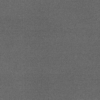
Label: dusty